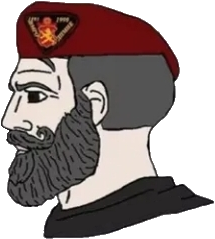
Label: 4_Yes_Chad